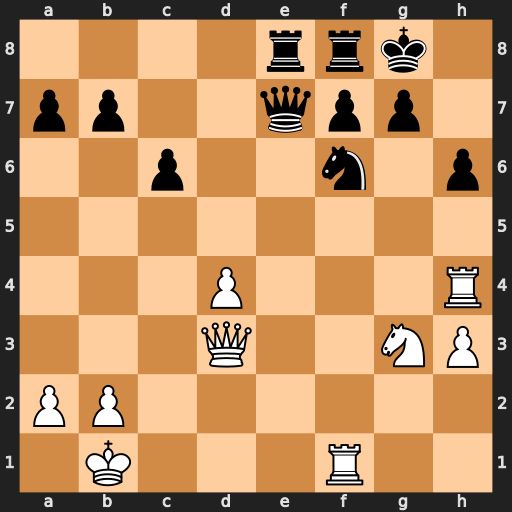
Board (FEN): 4rrk1/pp2qpp1/2p2n1p/8/3P3R/3Q2NP/PP6/1K3R2
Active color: w
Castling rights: -
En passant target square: -
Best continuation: Nf5 Qe1+ Rxe1 Rxe1+ Kc2